Question: How to get 'text' in 'TextView' from 'RealTime' Database using Java?

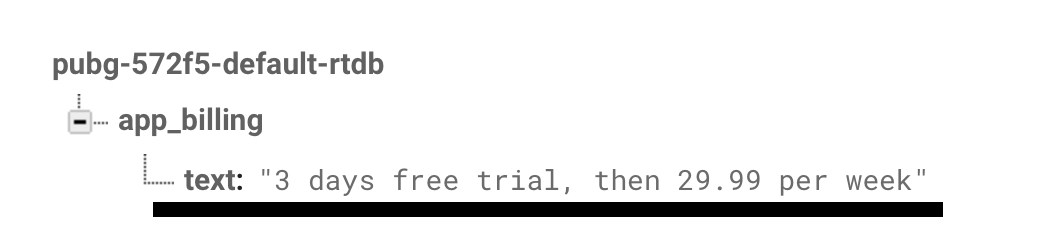
Answer: To get the value of "text" field that exists under your "app_billing" node, please use the following lines of code:
'''
DatabaseReference rootRef = FirebaseDatabase.getInstance().getReference();
DatabaseReference textRef = rootRef.child("app_billing").child("text");
textRef.get().addOnCompleteListener(new OnCompleteListener<DataSnapshot>() {
@Override
public void onComplete(@NonNull Task<DataSnapshot> task) {
if (task.isSuccessful()) {
DataSnapshot snapshot = task.getResult();
String text = snapshot.getValue(String.class);
textView.setText(text);
} else {
Log.d("TAG", task.getException().getMessage()); //Don't ignore potential errors!
}
}
});
'''